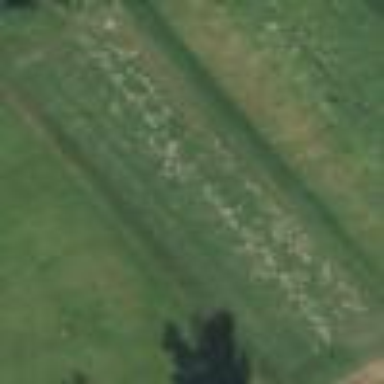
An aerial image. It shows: Golf tee on grassy land.